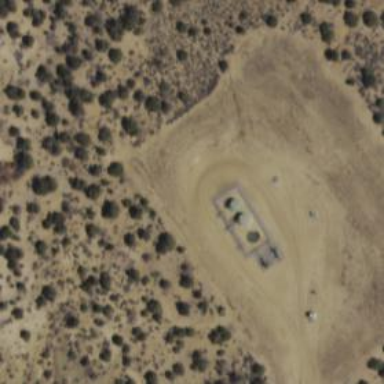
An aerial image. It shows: Storage tank with man-made structure.